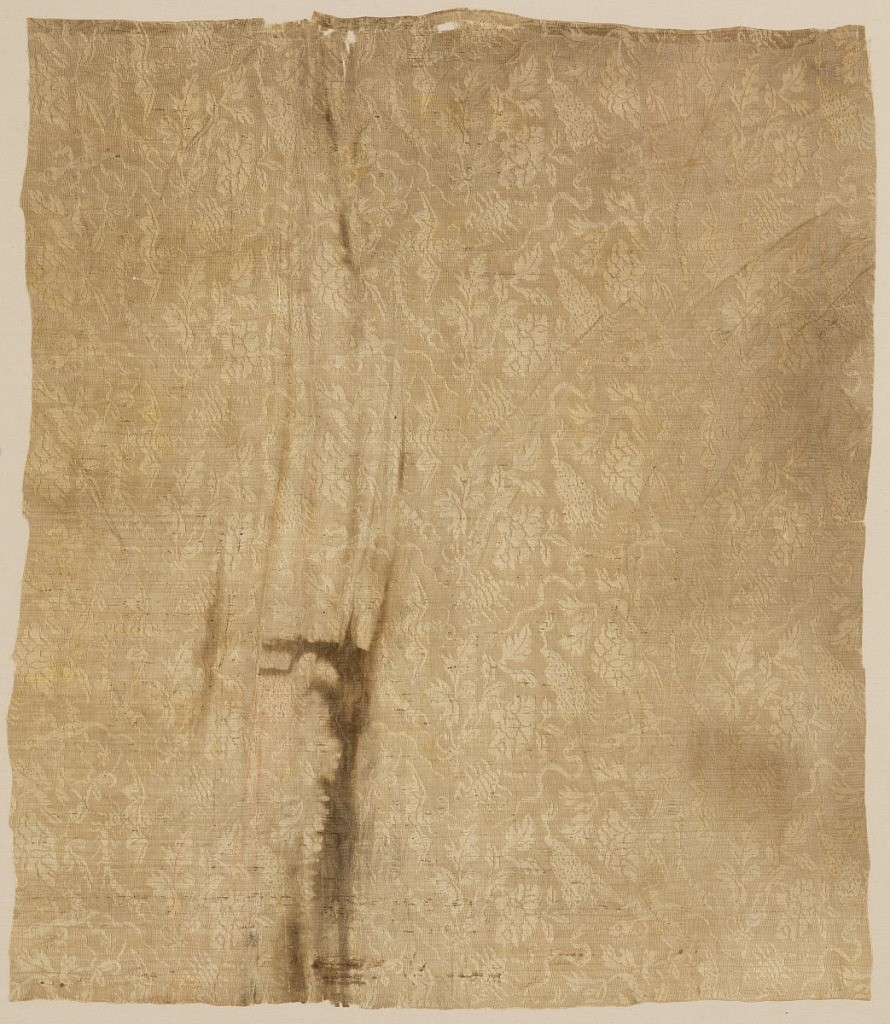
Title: Textile
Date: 16th century
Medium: silk Technique: gauze weave
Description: Monochrome patterned gauze with vegetal forms and incorporating poisonous beasts, such as snakes and scorpions.